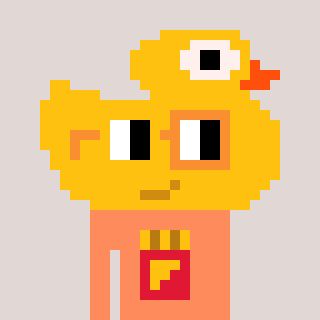
a pixel art character with square yellow and orange glasses, a ducky-shaped head and a peachy-colored body on a warm background